九年级 · 解析几何
如图, $A 、 B 、 C 、 D$ 是 $\odot O$ 上的点, 如果 $A B=C D, \angle A O B=70^{\circ}$, 那么 $\angle C O D=$ . $\qquad$

    (第 14 题)

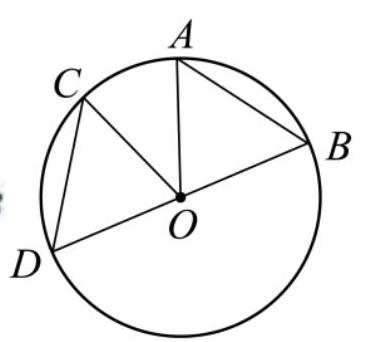
答案:  $70^{\circ}$

解析: 根据圆心角、弧、弦三者的关系可解答.

【详解】解: $\because A B=C D$,

$\therefore \angle C O D=\angle A O B=70^{\circ}$,

故答案为: $70^{\circ}$.

【点睛】本题主要考查圆心角、弧、弦三者的关系, 解题的关键是掌握在同圆或等圆中, (1)圆心角相等, (2)所对的弧相等, (3)所对的弦相等, 三项“知一推二”, 一项相等, 其余二项皆相等.